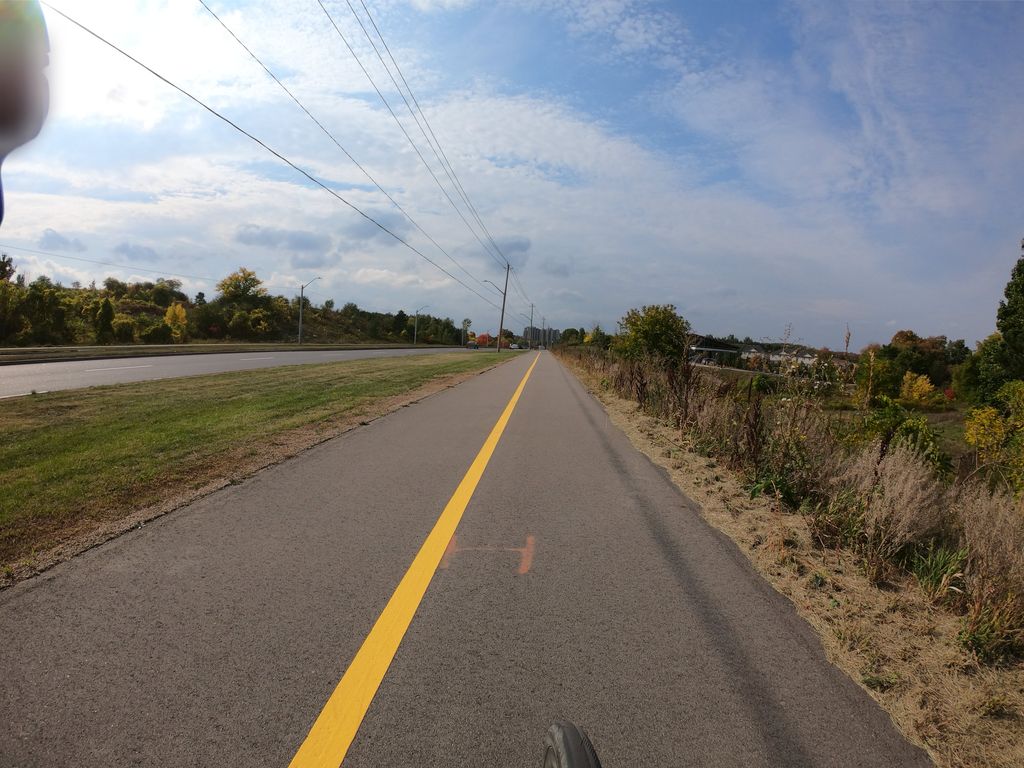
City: kitchener-waterloo